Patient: sex F, age 68
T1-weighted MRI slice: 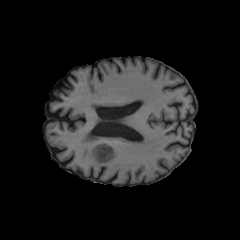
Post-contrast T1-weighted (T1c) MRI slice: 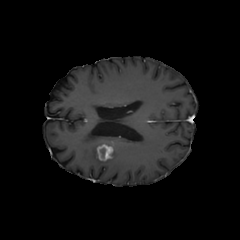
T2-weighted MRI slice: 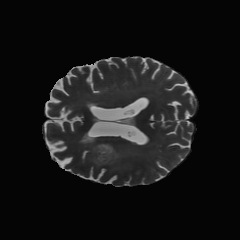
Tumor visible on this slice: yes
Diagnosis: Glioblastoma, IDH-wildtype
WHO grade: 4